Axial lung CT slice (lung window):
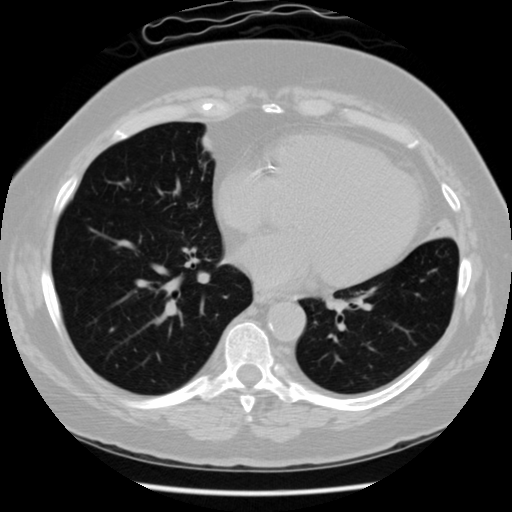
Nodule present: no